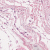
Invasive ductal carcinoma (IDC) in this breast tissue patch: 0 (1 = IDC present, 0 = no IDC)